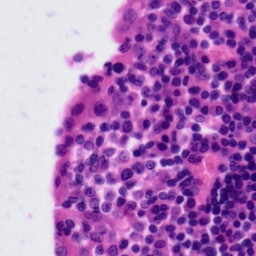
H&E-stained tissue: Tonsil